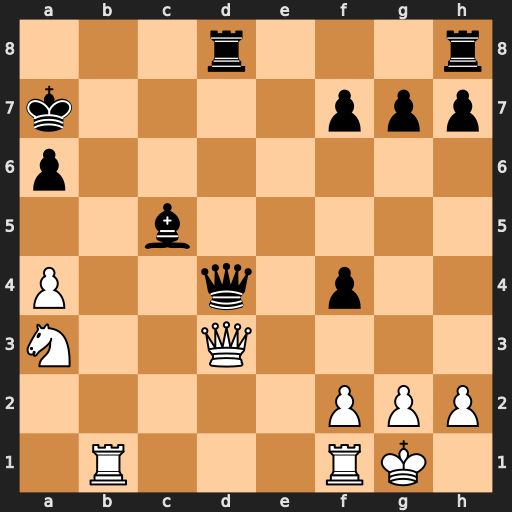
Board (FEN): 3r3r/k4ppp/p7/2b5/P2q1p2/N2Q4/5PPP/1R3RK1
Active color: w
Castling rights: -
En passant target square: -
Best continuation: Nb5+ axb5 Qxb5 Bb6 a5